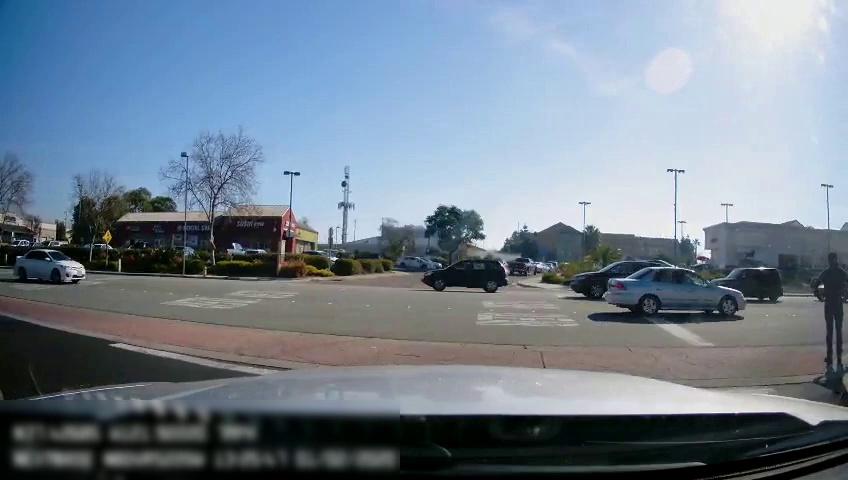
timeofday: Day
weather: Sunny
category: Drivable Space
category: Vehicles | Car
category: Vehicles | Truck
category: Vehicles | SUV
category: Pedestrians
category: Vehicles | Car
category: Vehicles | Car
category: Vehicles | SUV
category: Vehicles | Car
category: Vehicles | Car
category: Traffic | Signs